Aerial crown-view tile of a tropical tree (Barro Colorado Island, Panama), acquired 20250414:
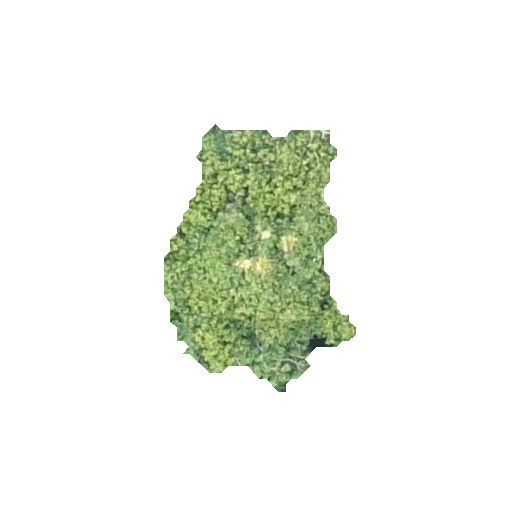
Species: Trichilia tuberculata
GBIF accepted scientific name: Trichilia tuberculata
Crown area: 52.025 m²